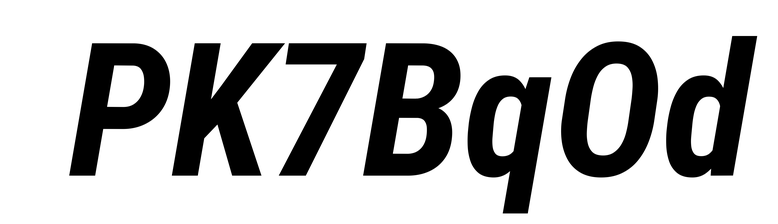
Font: Roboto-Italic_Condensed_Bold_Italic